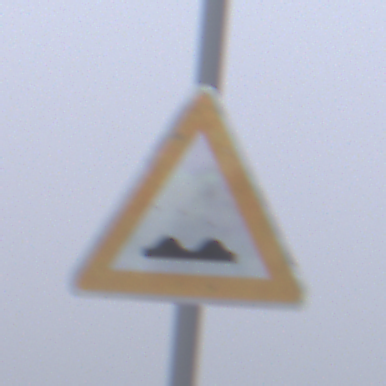
Verkehrszeichen: UnebeneFahrbahn
Umgebung: Outdoor, RoadRail
Tageszeit: MorningAfternoon
Wetter: Overcast
Licht: Natural
Jahreszeit: NotSpecified
Kontrast: LowContrast